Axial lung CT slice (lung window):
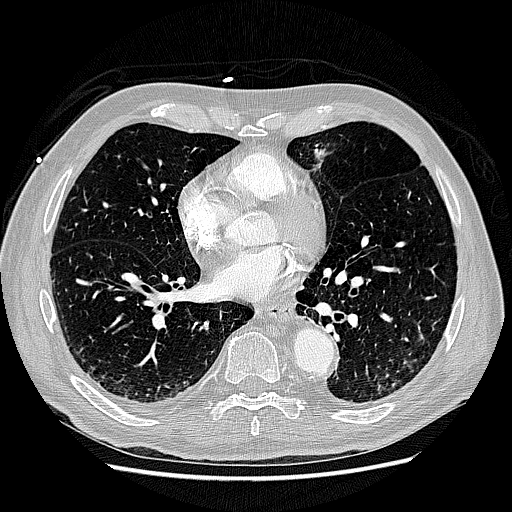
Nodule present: no